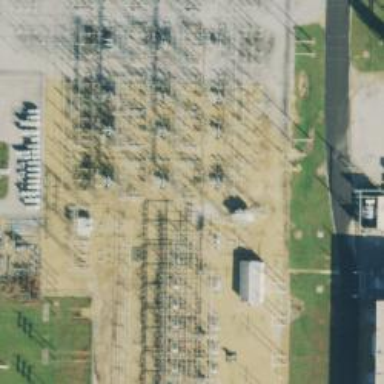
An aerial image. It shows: Switch used for power control.